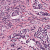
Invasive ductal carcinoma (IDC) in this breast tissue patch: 1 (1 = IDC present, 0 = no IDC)